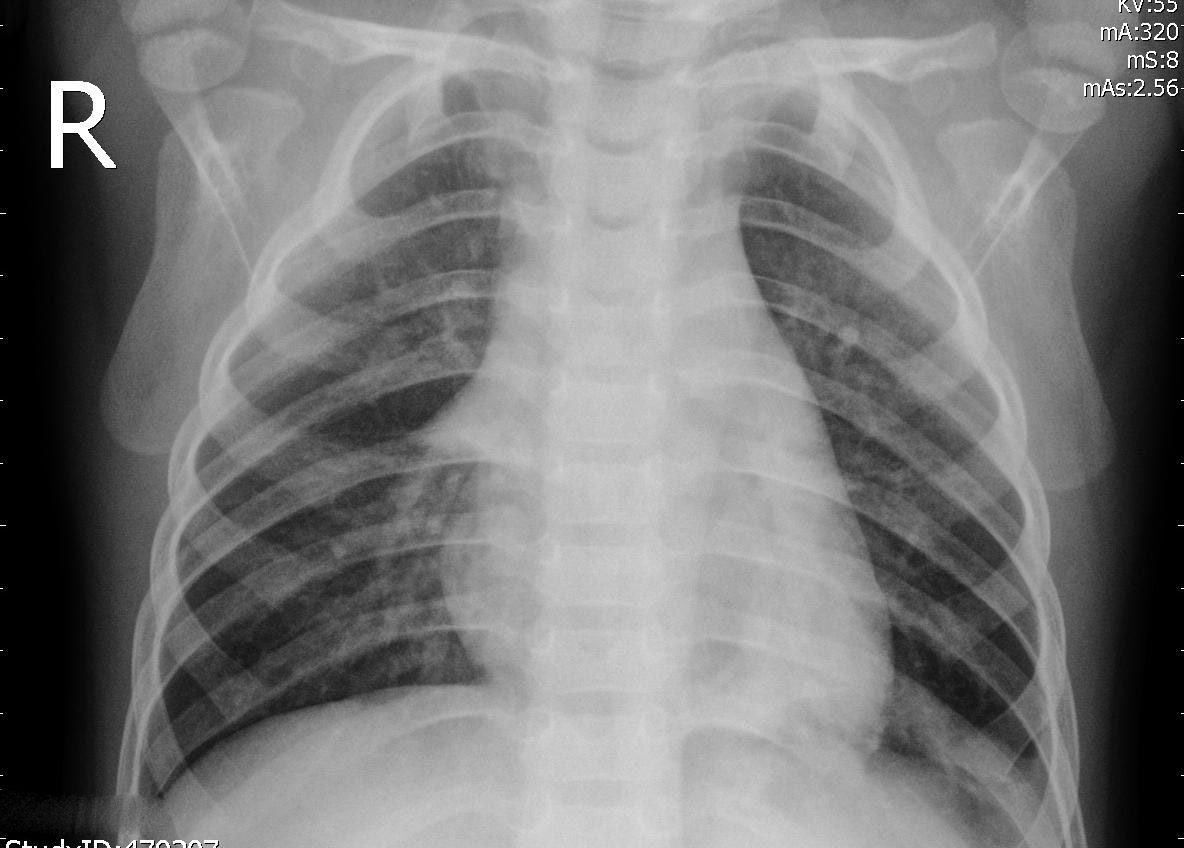
Diagnosis: PNEUMONIA